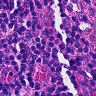
Metastatic tissue present: no